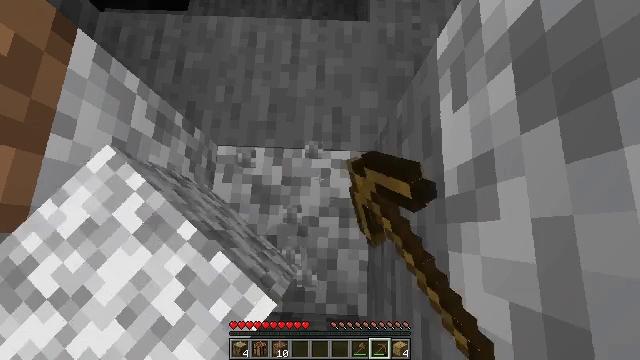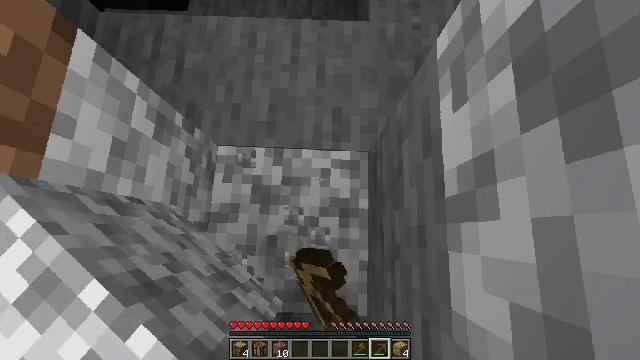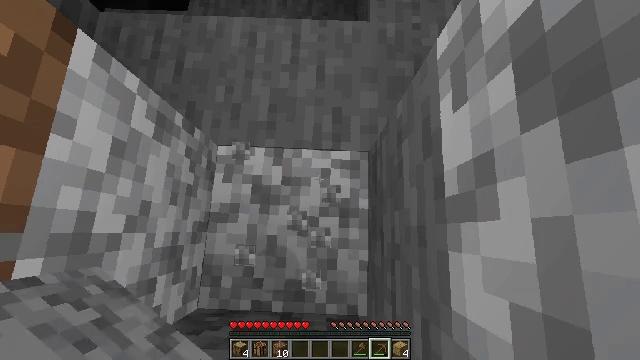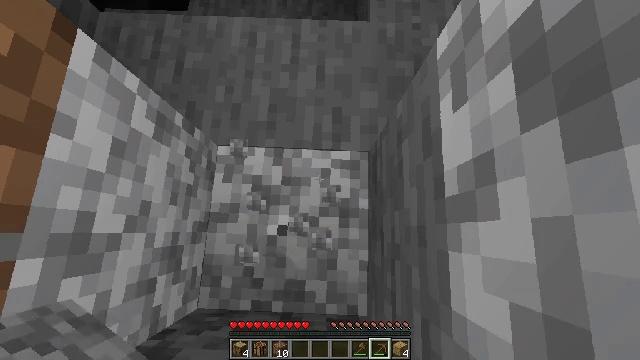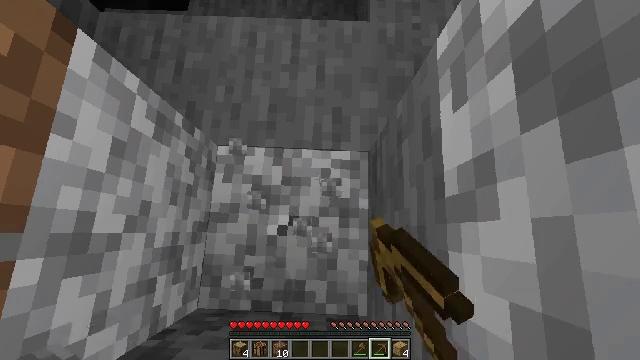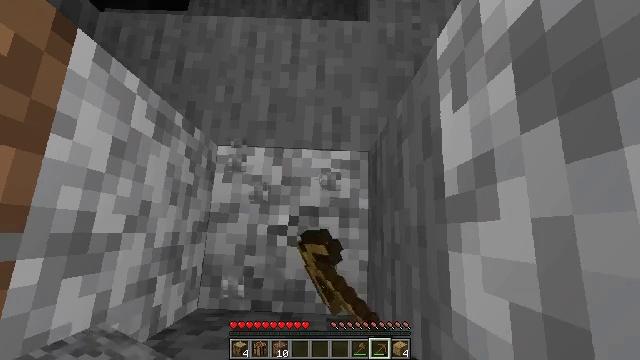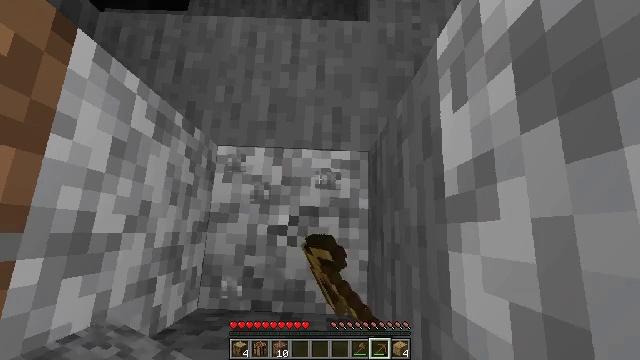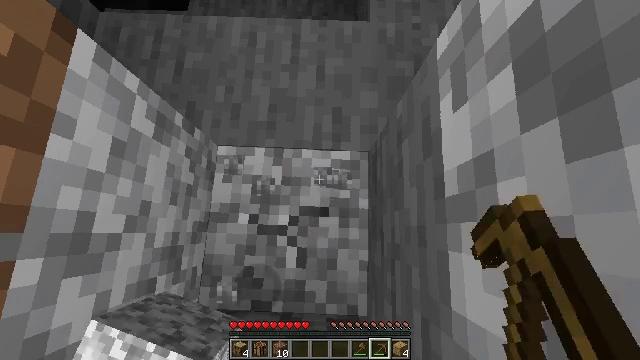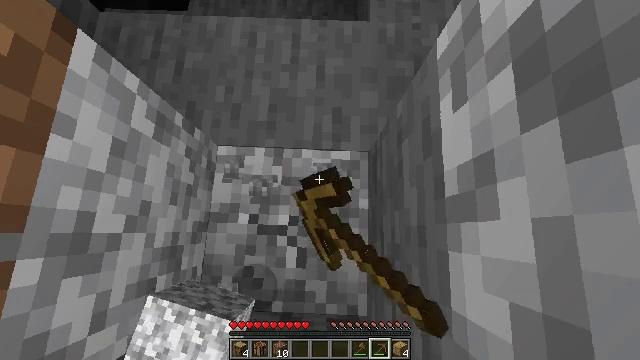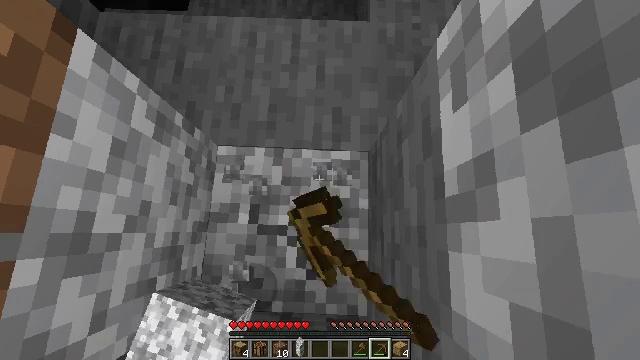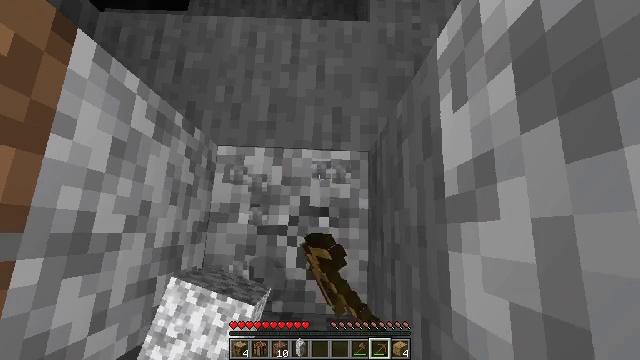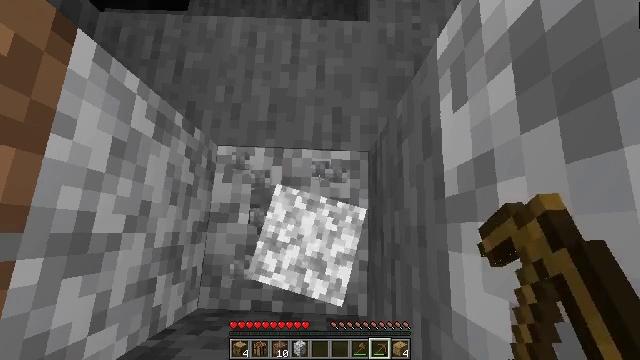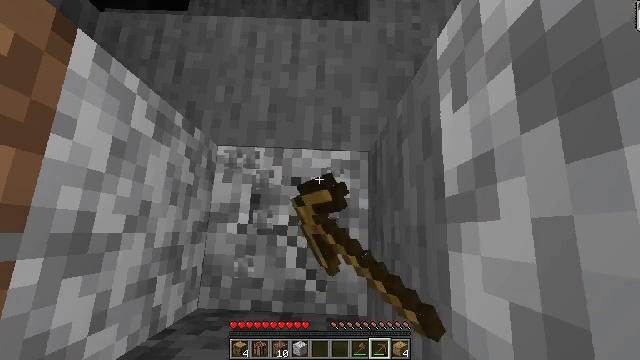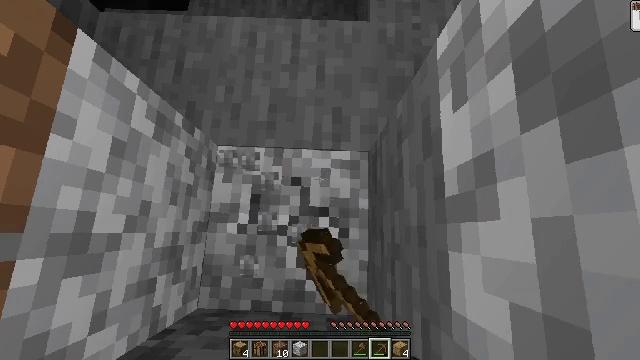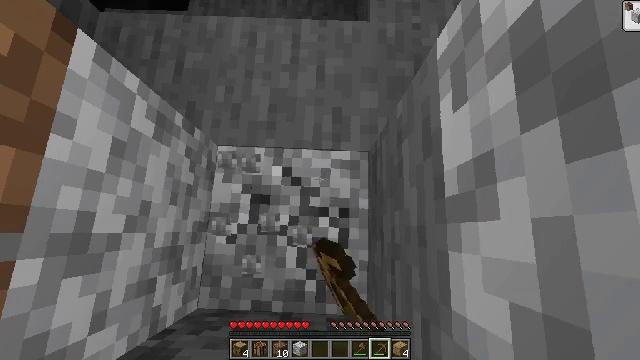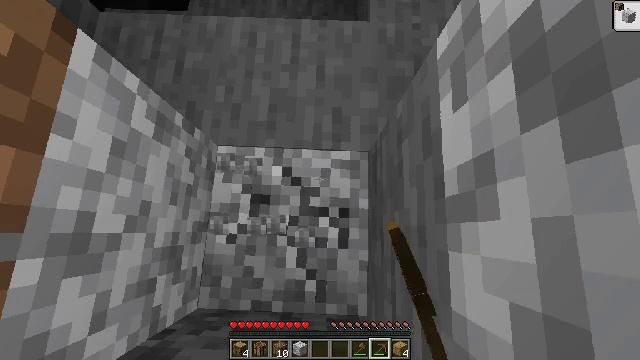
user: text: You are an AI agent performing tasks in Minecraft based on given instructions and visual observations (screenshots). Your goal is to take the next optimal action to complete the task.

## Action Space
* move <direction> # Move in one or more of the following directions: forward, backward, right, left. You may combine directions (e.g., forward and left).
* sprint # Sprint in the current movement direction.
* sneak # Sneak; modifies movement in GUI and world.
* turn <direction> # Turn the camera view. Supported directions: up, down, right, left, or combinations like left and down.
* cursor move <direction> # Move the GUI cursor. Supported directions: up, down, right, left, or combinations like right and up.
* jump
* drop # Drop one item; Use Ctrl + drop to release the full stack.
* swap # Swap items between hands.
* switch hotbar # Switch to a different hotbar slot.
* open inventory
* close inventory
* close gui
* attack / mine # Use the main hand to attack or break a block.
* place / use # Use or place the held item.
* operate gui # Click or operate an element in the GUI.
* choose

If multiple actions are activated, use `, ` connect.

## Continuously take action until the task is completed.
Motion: motion action
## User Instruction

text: Gather diorite by holding left button.
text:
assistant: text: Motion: attack / mine
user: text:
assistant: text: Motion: attack / mine
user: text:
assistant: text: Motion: attack / mine
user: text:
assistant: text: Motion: attack / mine
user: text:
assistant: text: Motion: attack / mine
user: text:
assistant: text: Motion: attack / mine
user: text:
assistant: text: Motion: attack / mine
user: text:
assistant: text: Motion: attack / mine
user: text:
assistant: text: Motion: attack / mine
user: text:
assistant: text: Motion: attack / mine
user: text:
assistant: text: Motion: attack / mine
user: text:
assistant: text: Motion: attack / mine
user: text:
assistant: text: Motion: attack / mine
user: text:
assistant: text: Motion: attack / mine
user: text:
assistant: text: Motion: attack / mine
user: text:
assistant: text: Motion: attack / mine
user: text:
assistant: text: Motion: attack / mine
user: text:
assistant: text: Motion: attack / mine
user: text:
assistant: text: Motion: attack / mine
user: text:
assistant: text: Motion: attack / mine
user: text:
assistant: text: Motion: attack / mine
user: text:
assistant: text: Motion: attack / mine
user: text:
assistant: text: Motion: attack / mine
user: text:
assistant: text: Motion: attack / mine
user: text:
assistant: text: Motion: attack / mine
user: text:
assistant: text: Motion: attack / mine
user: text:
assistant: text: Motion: attack / mine
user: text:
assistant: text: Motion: attack / mine
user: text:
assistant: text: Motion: attack / mine